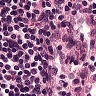
Metastatic tissue present: no